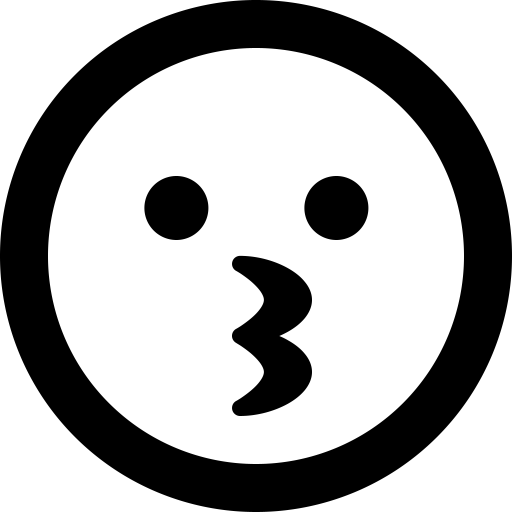
Tags: icon, FontAwesome, fa-icon, outline, face, kiss